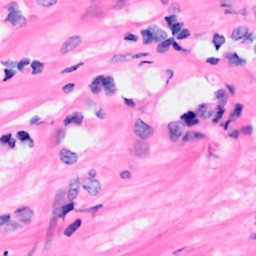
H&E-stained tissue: Breast